Field crop: maize
Growth stage: 2
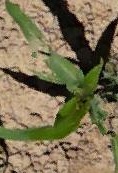
Species: maize